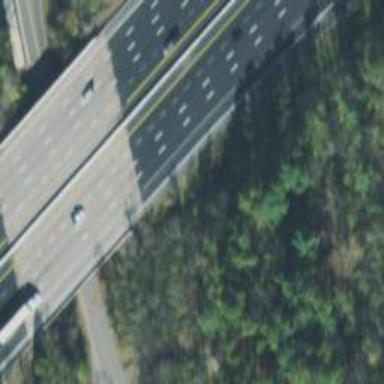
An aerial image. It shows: Bridge over motorway.